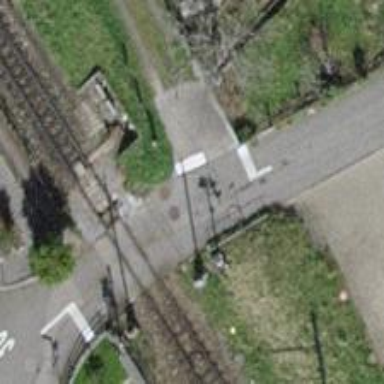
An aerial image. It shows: Full barrier level crossing along the railway.